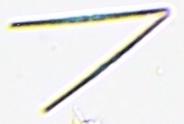
Label: Thalassionema